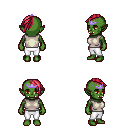
a pixel art fantasy rpg character, female body template, orc, green skin, white sleeveless shirt, white pants, ruby red long mohawk hairstyle, purple tiara, four views (front, back, left, right), 2x2 character sprite sheet, small pixel art, hard edges, no anti-aliasing